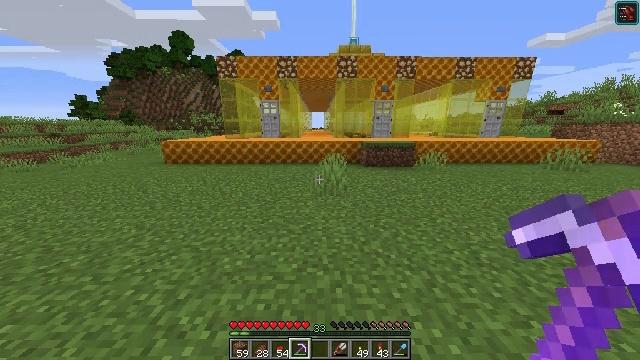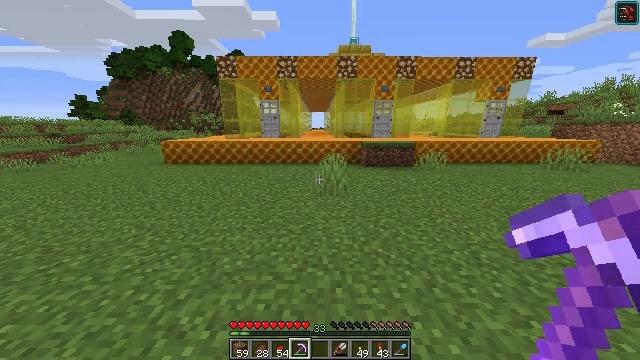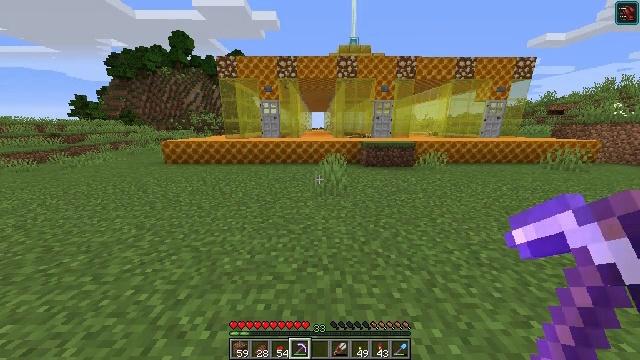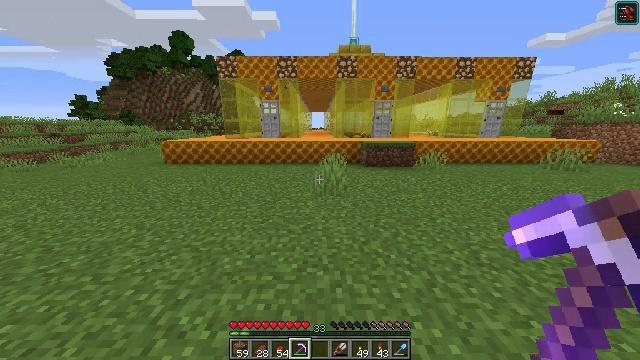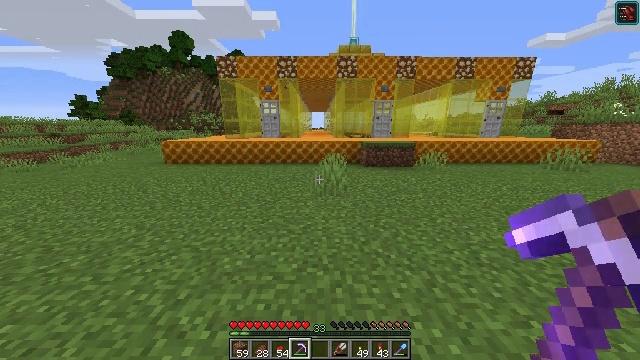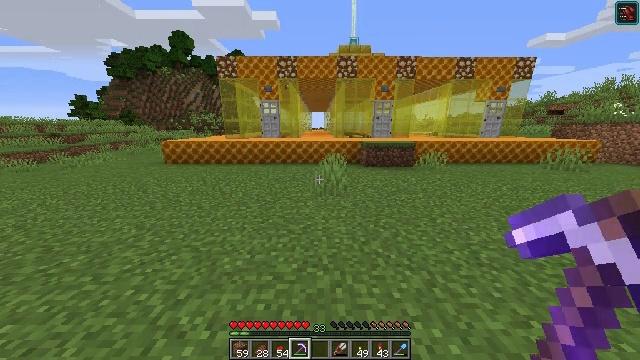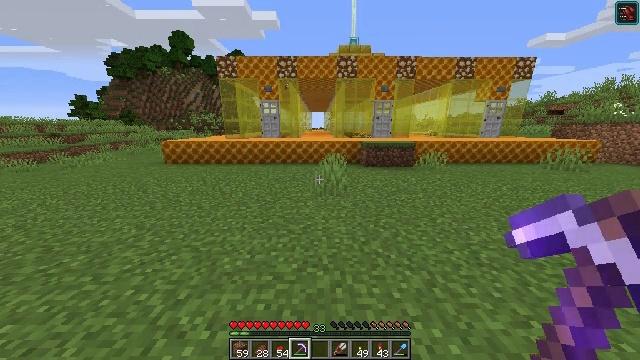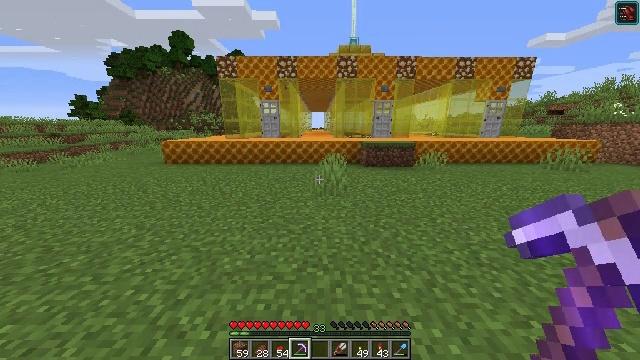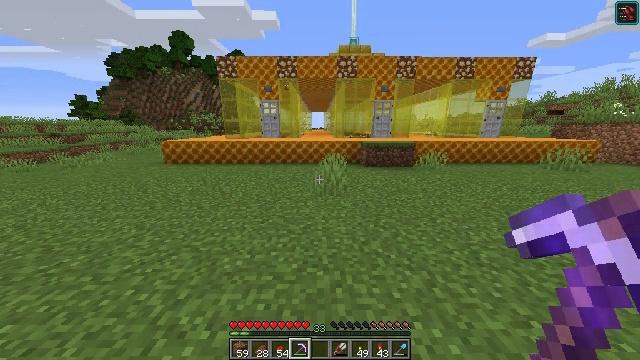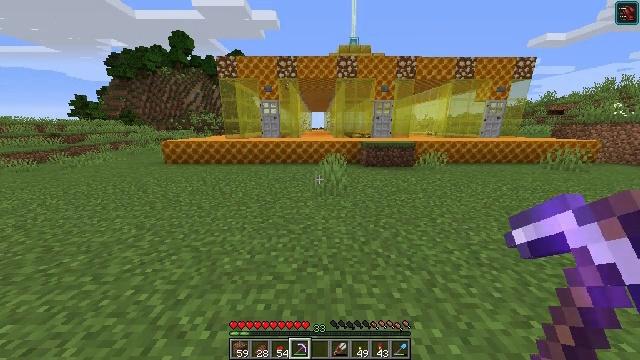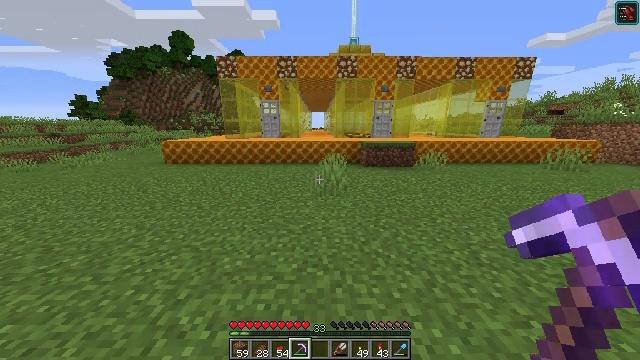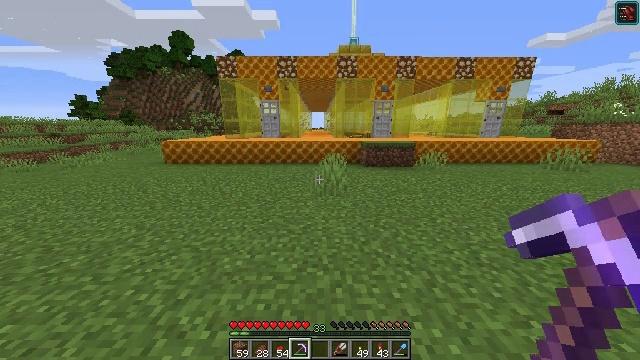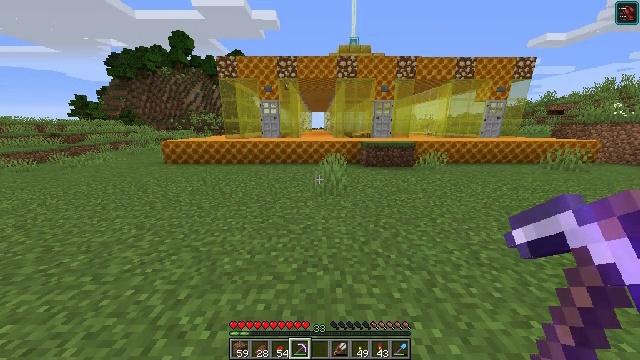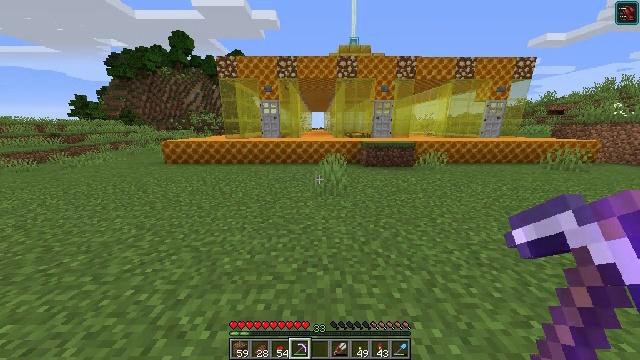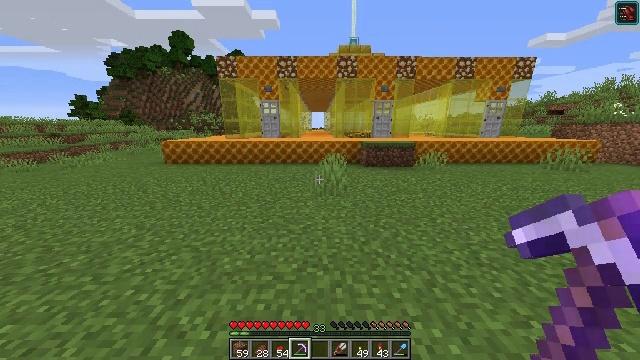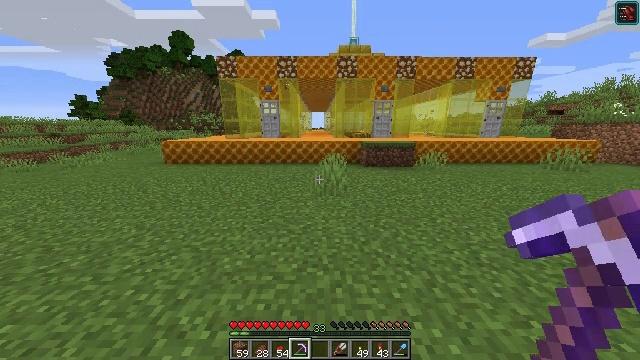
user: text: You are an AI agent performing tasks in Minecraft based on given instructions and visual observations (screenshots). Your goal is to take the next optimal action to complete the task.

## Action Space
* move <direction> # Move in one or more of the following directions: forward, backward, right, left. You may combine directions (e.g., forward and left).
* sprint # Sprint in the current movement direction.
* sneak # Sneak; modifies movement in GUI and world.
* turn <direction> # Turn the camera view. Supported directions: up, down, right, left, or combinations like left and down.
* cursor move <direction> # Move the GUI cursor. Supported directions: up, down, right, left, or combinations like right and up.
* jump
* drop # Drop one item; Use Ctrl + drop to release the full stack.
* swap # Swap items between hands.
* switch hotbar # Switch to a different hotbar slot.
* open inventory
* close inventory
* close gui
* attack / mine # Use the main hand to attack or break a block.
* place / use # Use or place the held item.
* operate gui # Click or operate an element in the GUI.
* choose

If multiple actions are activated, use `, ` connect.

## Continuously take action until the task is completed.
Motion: motion action
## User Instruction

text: Craft a honeycomb block.
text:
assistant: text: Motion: no_op
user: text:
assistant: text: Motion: no_op
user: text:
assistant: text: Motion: no_op
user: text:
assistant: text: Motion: no_op
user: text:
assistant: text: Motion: no_op
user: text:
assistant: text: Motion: no_op
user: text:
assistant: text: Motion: no_op
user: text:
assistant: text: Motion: no_op
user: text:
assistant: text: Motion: no_op
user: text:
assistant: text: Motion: no_op
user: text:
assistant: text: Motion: no_op
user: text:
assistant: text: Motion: no_op
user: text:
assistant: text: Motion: no_op
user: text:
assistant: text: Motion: no_op
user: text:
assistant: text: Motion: no_op
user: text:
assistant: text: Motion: no_op
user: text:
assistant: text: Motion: no_op
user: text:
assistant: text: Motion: no_op
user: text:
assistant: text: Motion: no_op
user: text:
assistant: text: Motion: no_op
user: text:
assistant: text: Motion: no_op
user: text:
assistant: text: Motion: no_op
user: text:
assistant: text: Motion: no_op
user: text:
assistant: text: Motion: no_op
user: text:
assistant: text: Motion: no_op
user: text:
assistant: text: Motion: no_op
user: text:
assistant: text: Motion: no_op
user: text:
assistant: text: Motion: no_op
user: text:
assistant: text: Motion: no_op
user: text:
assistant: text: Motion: no_op